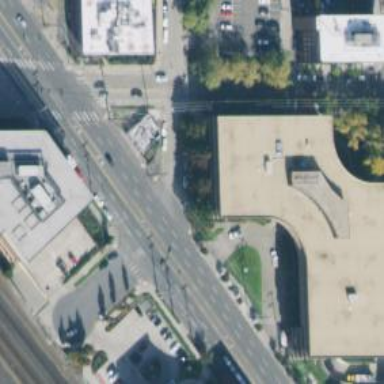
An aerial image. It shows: Office building.